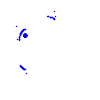
Particle: electron